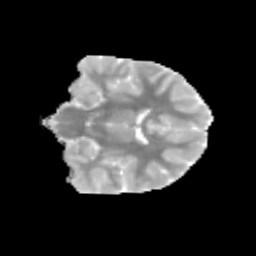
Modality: MD
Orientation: coronal
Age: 12
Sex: male
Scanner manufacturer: siemens
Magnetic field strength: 3 T
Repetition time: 3.8 s
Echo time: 0.07 s